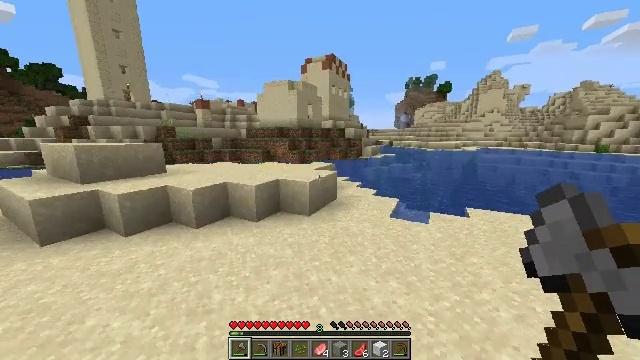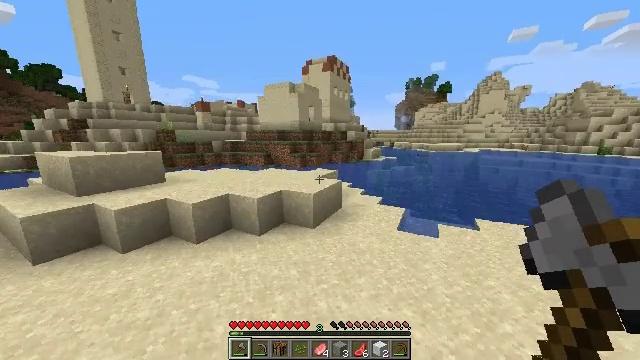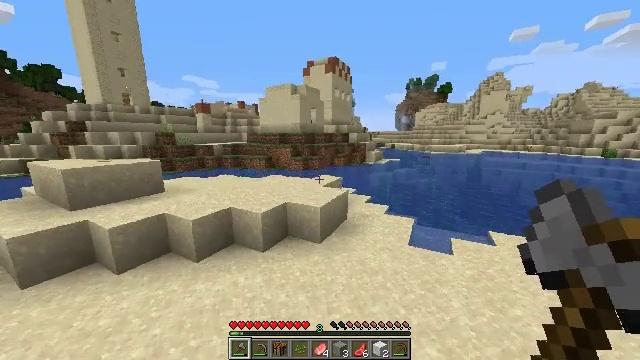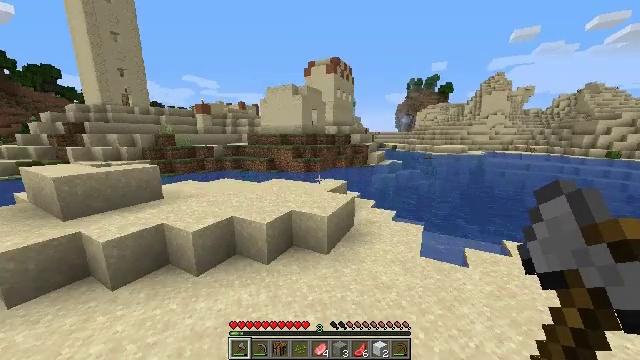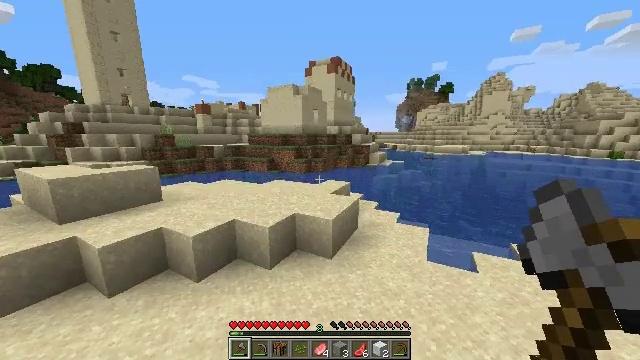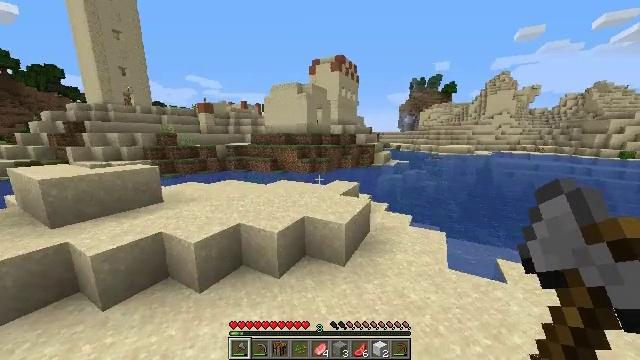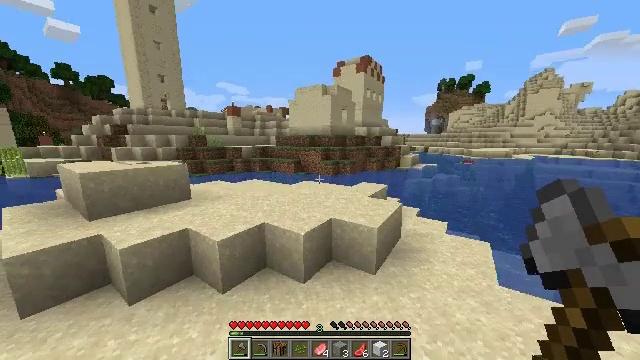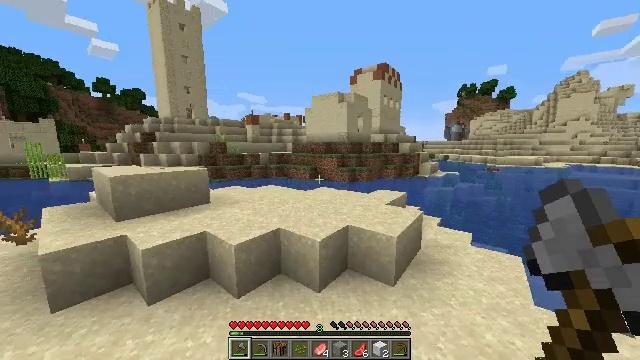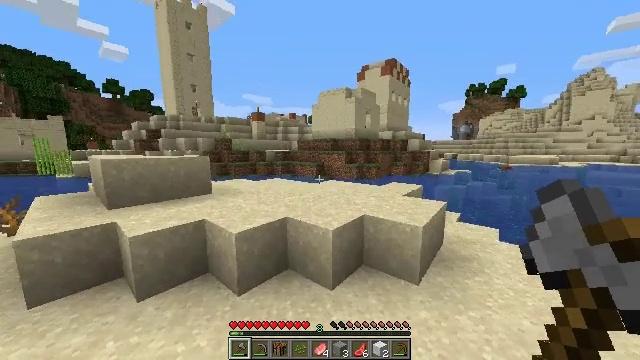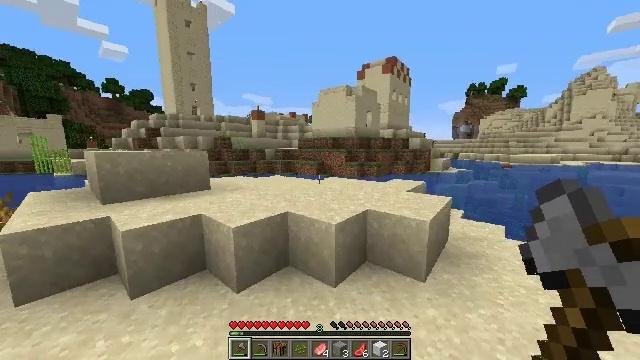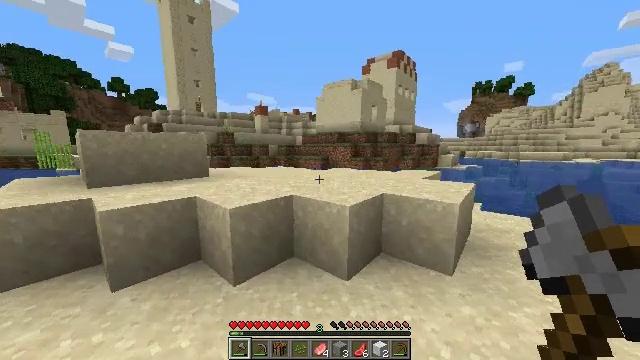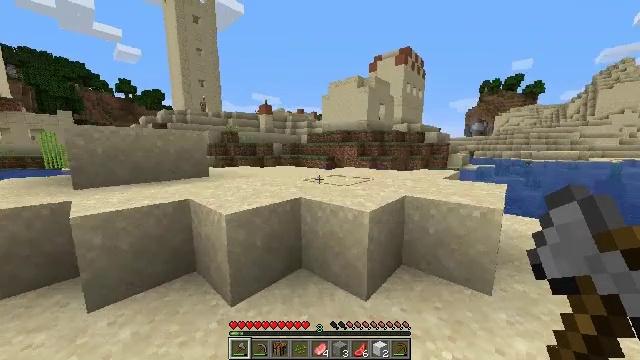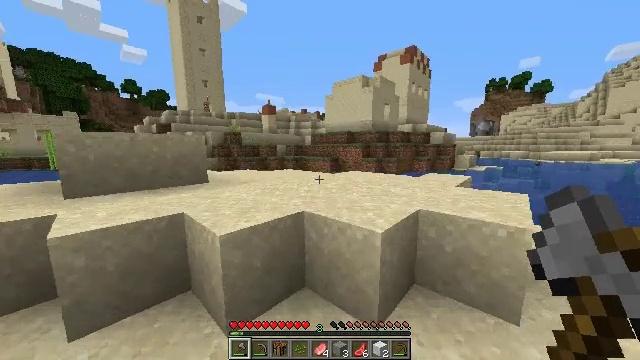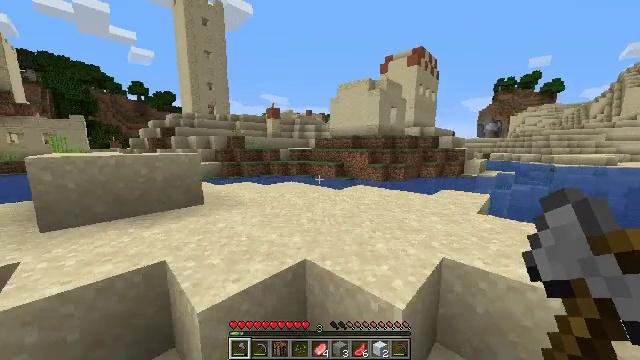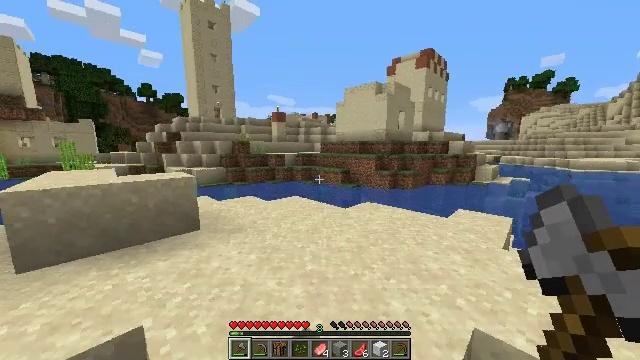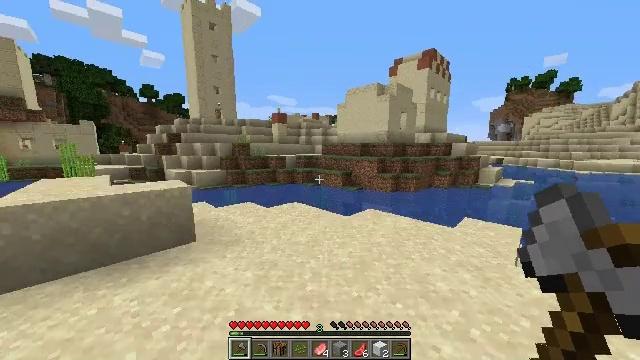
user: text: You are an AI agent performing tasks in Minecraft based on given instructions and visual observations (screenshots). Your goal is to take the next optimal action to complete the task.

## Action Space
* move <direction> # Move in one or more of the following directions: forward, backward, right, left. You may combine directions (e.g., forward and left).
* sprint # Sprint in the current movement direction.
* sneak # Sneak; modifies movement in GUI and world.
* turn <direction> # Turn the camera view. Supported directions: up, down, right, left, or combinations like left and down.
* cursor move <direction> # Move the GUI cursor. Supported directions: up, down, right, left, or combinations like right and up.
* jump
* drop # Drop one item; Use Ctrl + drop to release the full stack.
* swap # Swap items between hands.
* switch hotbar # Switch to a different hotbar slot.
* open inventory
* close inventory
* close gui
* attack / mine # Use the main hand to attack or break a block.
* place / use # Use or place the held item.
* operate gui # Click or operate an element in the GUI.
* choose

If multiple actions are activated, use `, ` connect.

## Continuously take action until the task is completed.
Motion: motion action
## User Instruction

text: Remove and gather the cyan bed.
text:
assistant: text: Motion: move forward and move left, jump
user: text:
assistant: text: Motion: move forward and move left, jump
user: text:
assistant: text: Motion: move forward and move left, jump
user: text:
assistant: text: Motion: move forward and move left, jump
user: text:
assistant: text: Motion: move forward and move left
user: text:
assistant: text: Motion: move forward, turn left
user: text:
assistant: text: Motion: move forward, turn left and up
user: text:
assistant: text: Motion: move forward, turn left
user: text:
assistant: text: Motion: move forward
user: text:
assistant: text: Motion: move forward
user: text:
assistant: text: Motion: move forward, turn left
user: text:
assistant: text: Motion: move forward, jump
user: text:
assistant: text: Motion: move forward, turn left, jump
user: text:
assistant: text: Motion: move forward, turn left, jump
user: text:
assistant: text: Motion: move forward, jump
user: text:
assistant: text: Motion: move forward, jump
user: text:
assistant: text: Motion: move forward
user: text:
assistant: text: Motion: move forward
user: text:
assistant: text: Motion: move forward, turn left, jump
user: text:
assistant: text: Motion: move forward and move left, turn left and down, jump
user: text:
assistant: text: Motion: move forward and move left, jump
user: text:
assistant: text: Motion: move forward and move left
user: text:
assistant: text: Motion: move forward and move left
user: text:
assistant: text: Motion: move forward
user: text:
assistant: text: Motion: move forward
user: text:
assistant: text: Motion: move forward, turn right and down
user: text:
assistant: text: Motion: move forward and move right, turn right
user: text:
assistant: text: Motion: move forward and move right
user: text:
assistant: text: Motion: move forward and move right, turn right
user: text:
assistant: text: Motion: move forward, turn right